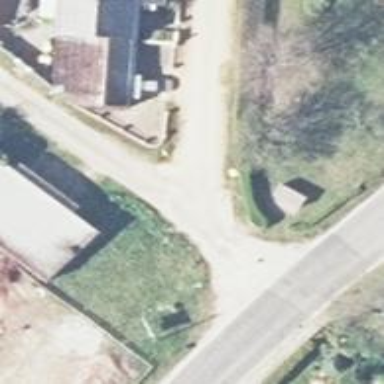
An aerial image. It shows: Service road.